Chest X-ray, PA view. Patient: 11 years old, sex M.
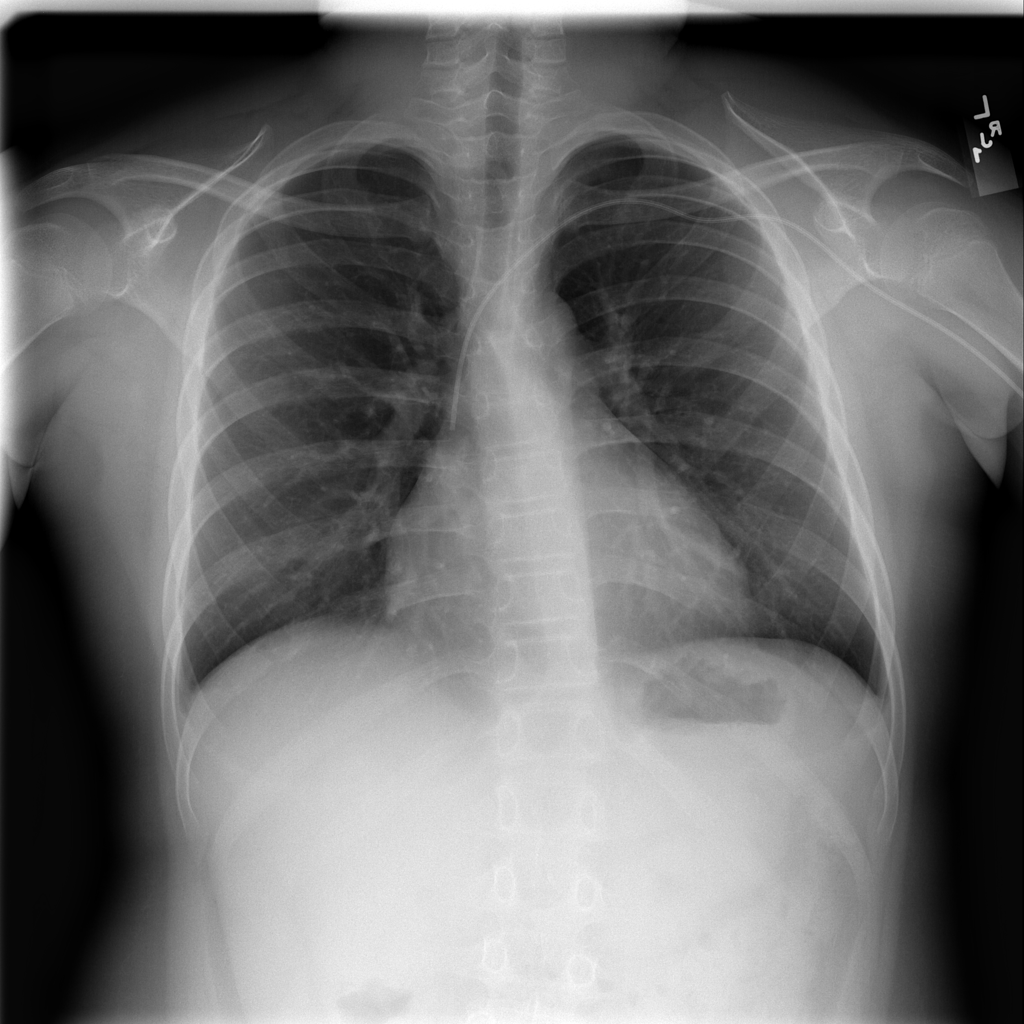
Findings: No Finding